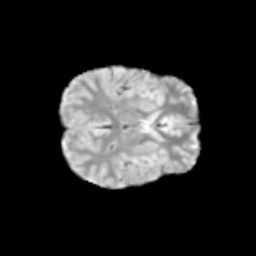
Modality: T2w
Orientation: axial
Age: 13
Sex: male
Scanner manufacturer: siemens
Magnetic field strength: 3 T
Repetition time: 3.8 s
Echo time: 0.07 s